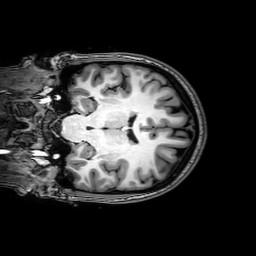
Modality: T1w
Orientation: coronal
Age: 23
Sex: female
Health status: healthy
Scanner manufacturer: philips
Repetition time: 0.008219 s
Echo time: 0.00377 s